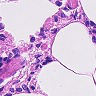
Metastatic tissue present: no